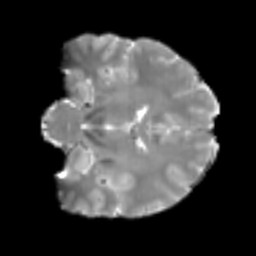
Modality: T2w
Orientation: coronal
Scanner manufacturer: siemens
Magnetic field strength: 3 T
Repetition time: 4 s
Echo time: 0.0594 s